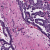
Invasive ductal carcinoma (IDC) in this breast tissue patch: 1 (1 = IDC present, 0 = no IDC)